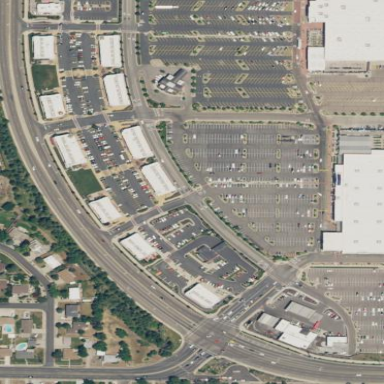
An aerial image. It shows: Retail area.